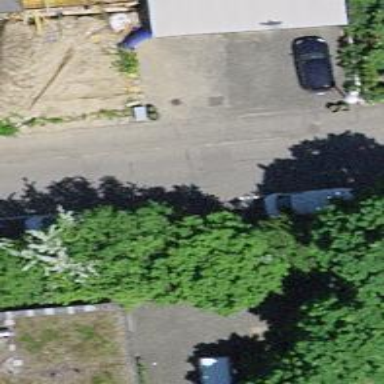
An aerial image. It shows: Footway surfaced with paving stones.